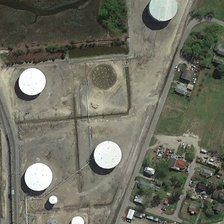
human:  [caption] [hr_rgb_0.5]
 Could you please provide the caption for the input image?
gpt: there are buildings, road, trees and grassland .

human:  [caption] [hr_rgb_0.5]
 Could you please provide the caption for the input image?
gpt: they are white and black buildings, gray roads, green trees and grassland .

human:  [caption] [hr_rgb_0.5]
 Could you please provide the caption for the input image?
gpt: there are buildings, road, trees and grassland .

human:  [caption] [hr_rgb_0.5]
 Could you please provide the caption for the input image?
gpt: they are white and black buildings, gray roads, green trees and grassland .

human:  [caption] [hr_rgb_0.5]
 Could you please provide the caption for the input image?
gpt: there are buildings, road, trees and grassland .